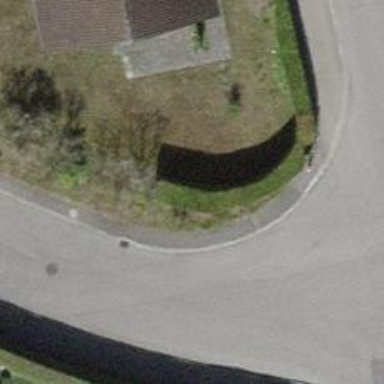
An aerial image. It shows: Hedge barrier.